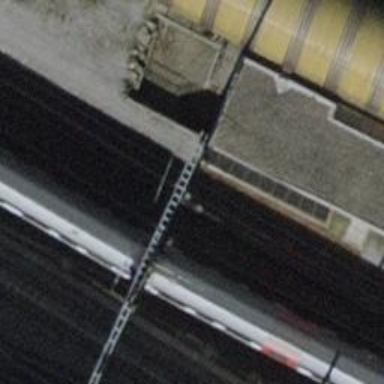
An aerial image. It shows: Single-track electrified railway yard with contact line electrification.